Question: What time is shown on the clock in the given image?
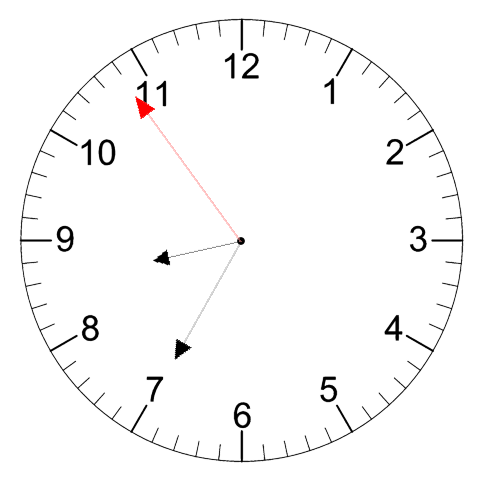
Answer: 08:34:54